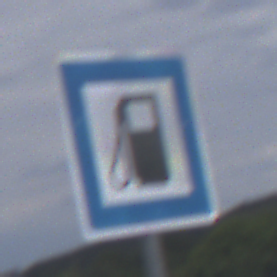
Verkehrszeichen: Tankstelle
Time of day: Midday
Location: Outdoor (Nature)
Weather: PartlyCloudy
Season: NotSpecified
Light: Natural